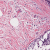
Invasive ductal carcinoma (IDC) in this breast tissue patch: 0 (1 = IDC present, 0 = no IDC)